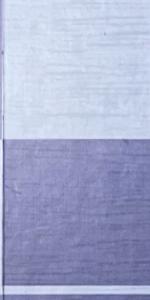
Label: Empty